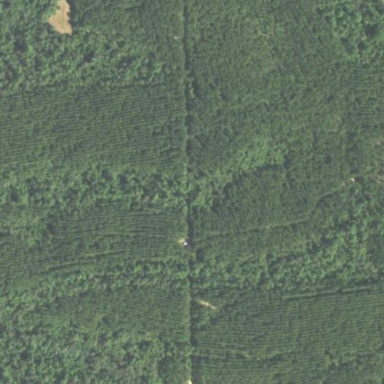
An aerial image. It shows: Forest dominated by needle-leaved trees.